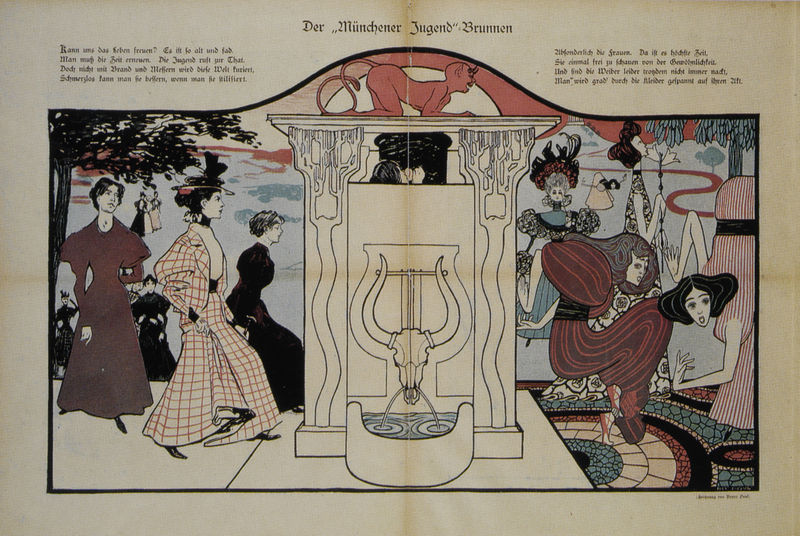
Titel: Der "Münchner Jugend"-Brunnen
Künstler: Bruno Paul
Standort: München
Institution: Stadtmuseum
Schlagwörter: baum, berg, blau, blätter, himmel, kopf, laub, mann, wasser, weiß, wolken, bäume, frauen, grün, landschaft, menschen, äste, bewegung, blume, blumen, damen, frau, frisur, frisuren, grau, hut, hüte, jahrhundertwende, kariert, kleid, kleider, marmor, männer, nase, orange, schwarz, strasse, zeichnung, dame, park, rot, weg, wolke, gesellschaft, karo, mode, ornament, tanz, alt, falten, kleidung, mensch, schädel, sockel, stein, horn, instrument, ast, pfad, sonne, boden, figur, haare, kostüm, sitzend, rosa, brunnen, affe, garten, schwanz, relief, taille, holzschnitt, japan, schrift, wellen, papier, pflaster, abstrakt, berge, gebirge, grafik, graphik, rind, vergilbt, linien, werbung, taillen, karikatur, falte, jugendstil, symmetrie, floral, streifen, stufe, plastik, podest, lachen, karos, antike, buch, münchen, linie, linear, symmetrisch, jugend, druck, druckgraphik, simplicissimus, komik, grafisch, radierung, seite, fliesen, illustration, satire, text, zeitschrift, zeitung, knien, simplizissimus, stilisiert, holzdruck, einkauf, kacheln, mosaik, reichen, buchdruck, buchseite, heft, magazin, ornamental, poster, chinesisch, seiten, skelett, skandal, eitelkeit, teufel, riechen, nüstern, rotbraun, faun, rinde, verwandlung, gedicht, gehend, gebückt, löwe, hörner, wien, fließen, harfe, erstaunt, lyra, geweih, stier, leier, schrei, wasserbecken, art deco, dekorativ, akrother, alte frauen, arabesken, banane, belzebub, bezug zur antike, blauer reiter, brunne, chinesische kunst, der müchner jugend brunnen, dichtung, doodle, durck, dusche, feminismus, gweih, hirth, illustrierte, istrument, jugend-brunnen, jungbbrunnen, jungbrunnen, junge frauen, karierter rock, karyatiden, knick, komisch, lol, marienplatz, marmon, maromor, medizynisches, mosaike, mosaikfußboden, munich, nachher, satan, schoenheitsbad, sezession, simpl, spruch, steinfussboden, stierkopf, strophen, teufelchen, tierkopf, toorop, toulouse-laudrec, tropfen, umgeformt, verformt, vergilbtz, verrenkung, verse, verszeilen, vorher, vorher nachher, wasserspeier, zwidder